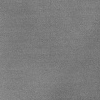
Atmospheric dust classification: dusty